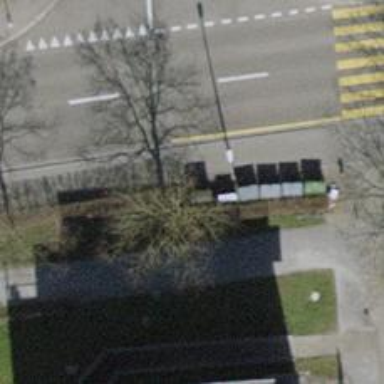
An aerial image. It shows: Hedge barrier.